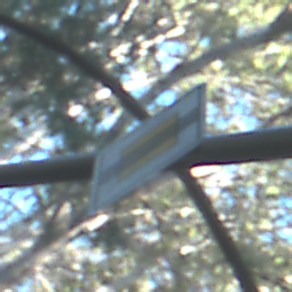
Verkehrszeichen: EndeVorfahrtsstrasse
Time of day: MorningAfternoon
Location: Outdoor (Nature)
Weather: Clear
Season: NotSpecified
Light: Natural